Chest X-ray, AP view. Patient: 55 years old, sex M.
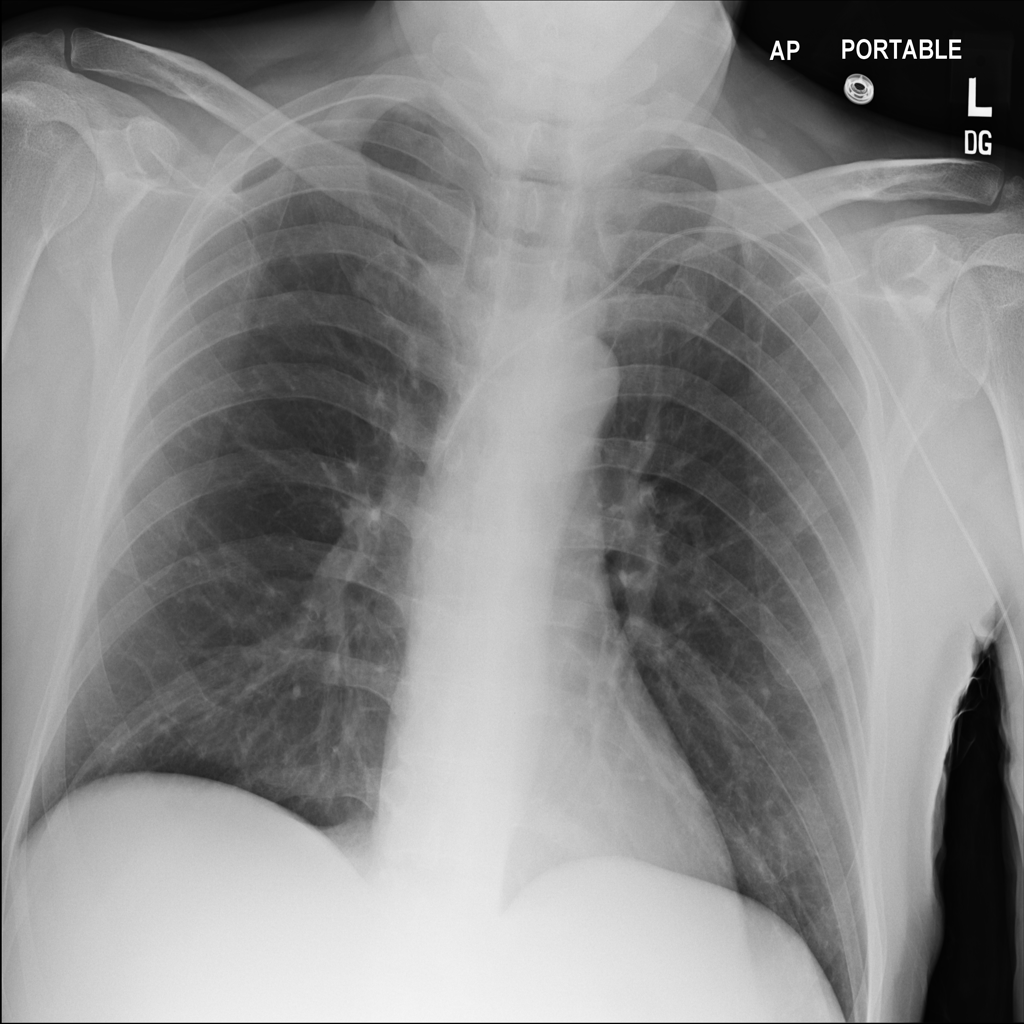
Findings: No Finding